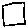
Label: square